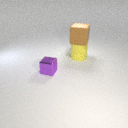
large brown rubber cube above large yellow rubber cylinder